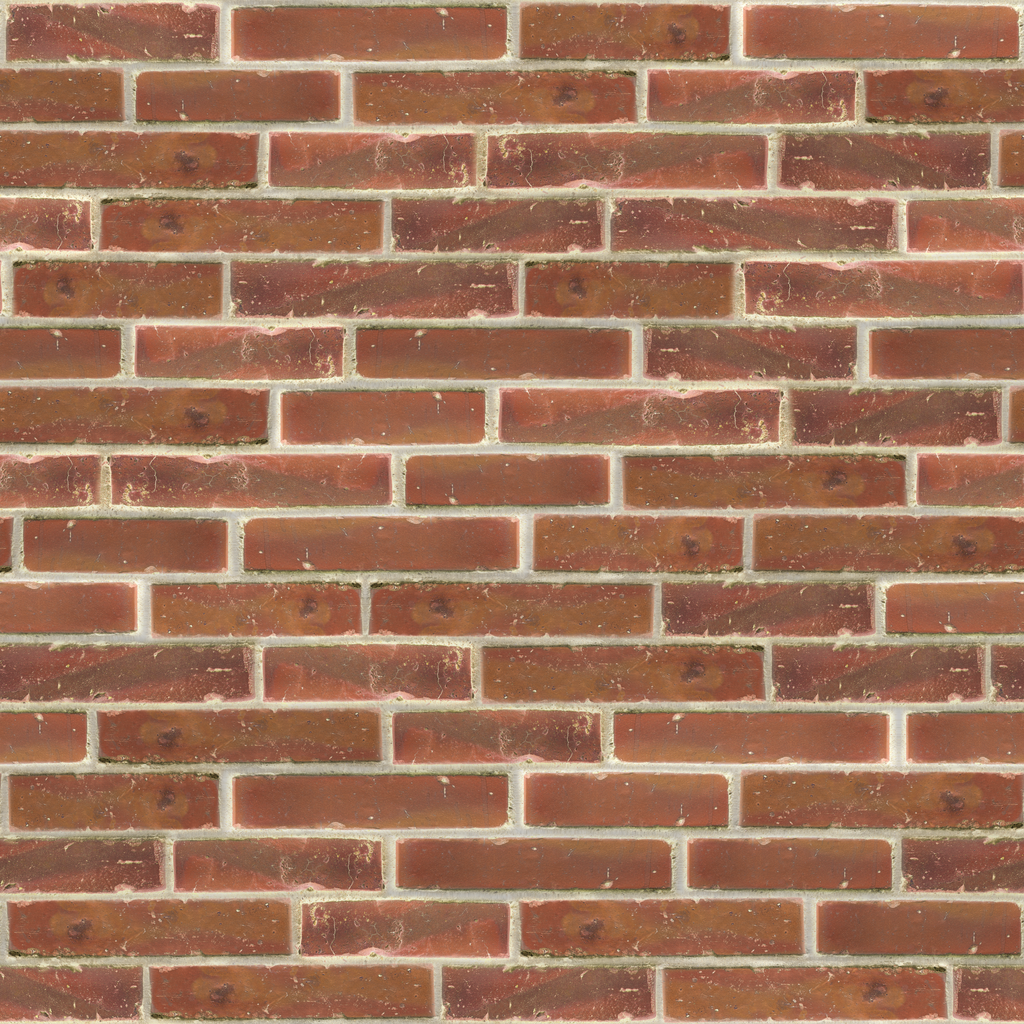
Texture map type: Color